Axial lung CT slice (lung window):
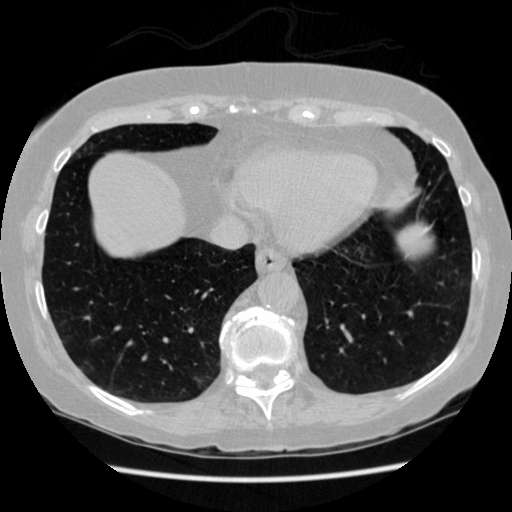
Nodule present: no